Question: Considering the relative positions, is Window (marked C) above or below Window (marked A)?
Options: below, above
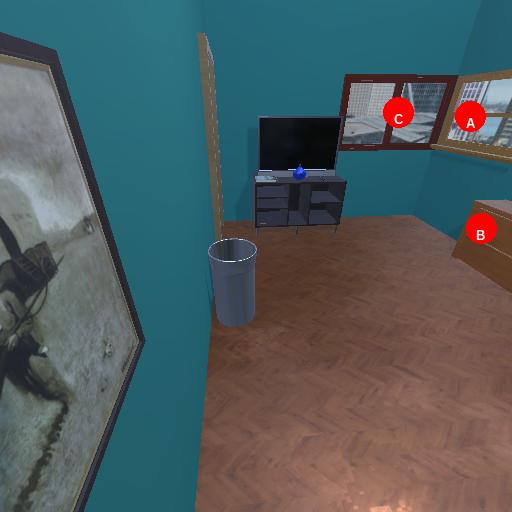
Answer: below